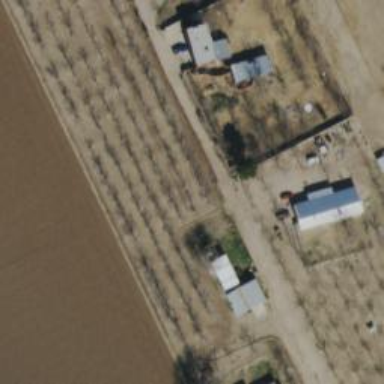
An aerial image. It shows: Orchard.